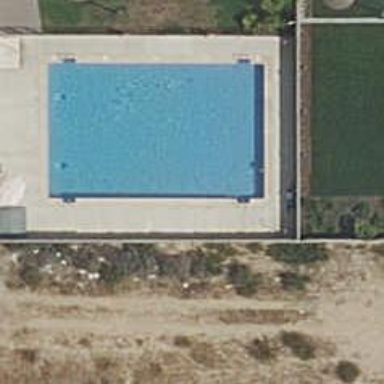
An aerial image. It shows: Swimming pool located in leisure land.